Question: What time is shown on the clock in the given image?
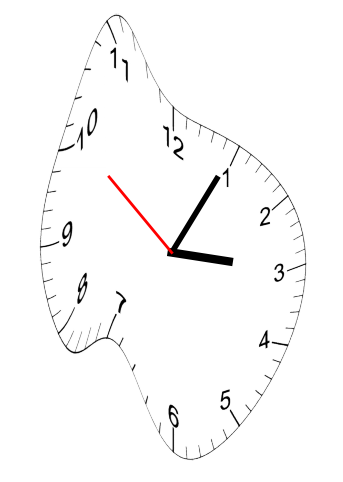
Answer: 03:04:51